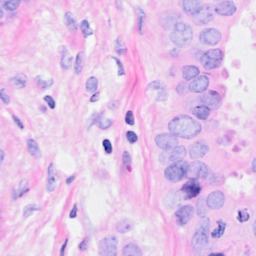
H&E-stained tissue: Breast